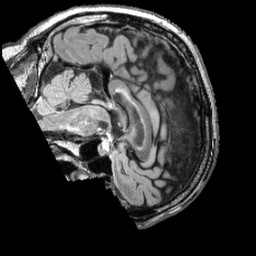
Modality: FLAIR
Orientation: sagittal
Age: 55
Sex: male
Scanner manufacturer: siemens
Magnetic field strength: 3 T
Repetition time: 5 s
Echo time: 0.387 s